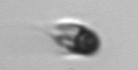
Label: Mesodinium